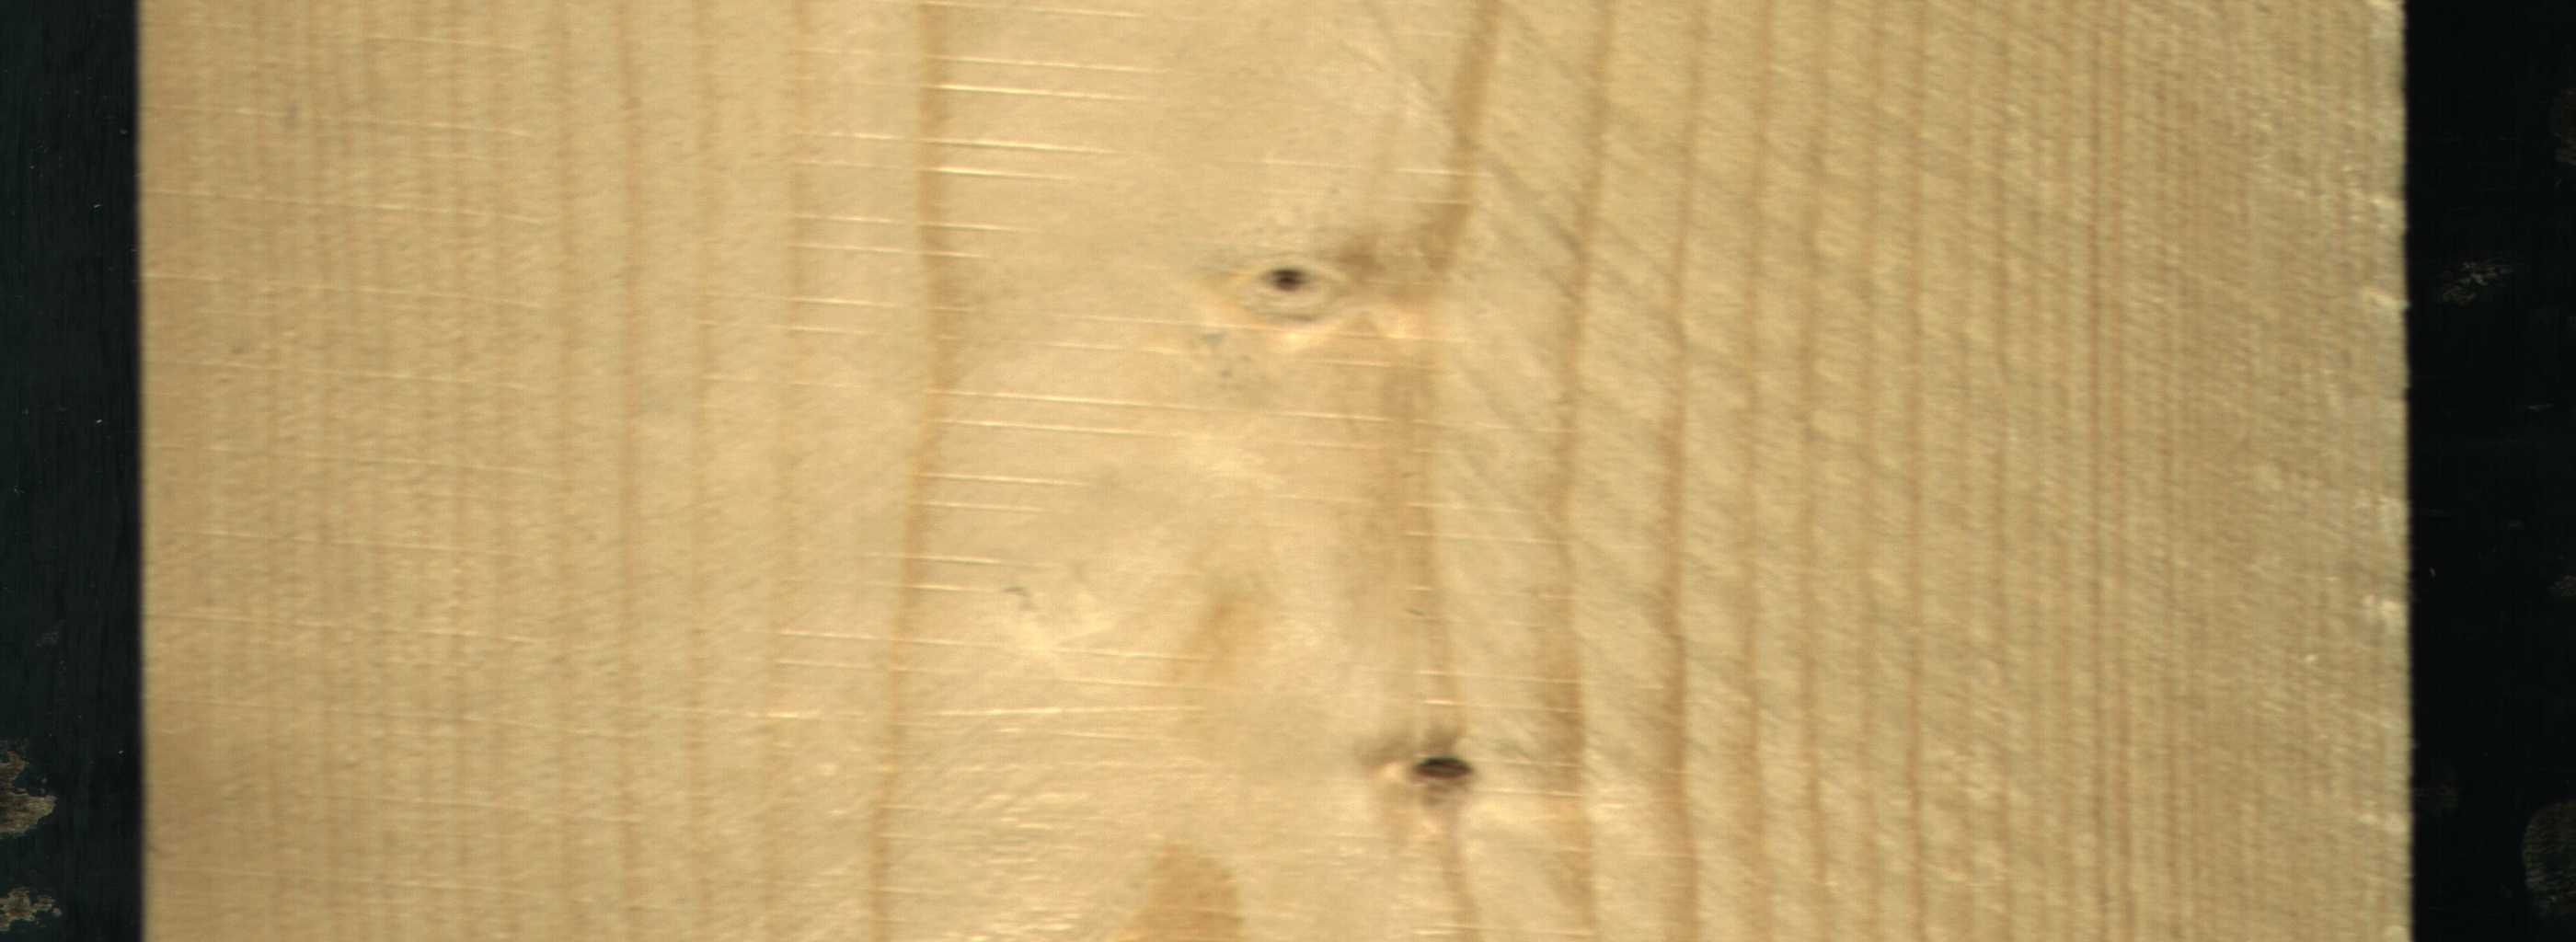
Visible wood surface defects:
Dead_Knot
Live_Knot